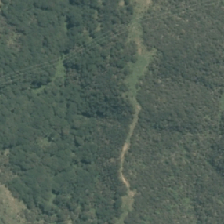
Land cover: manuka_kanuka